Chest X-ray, PA view. Patient: 43 years old, sex M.
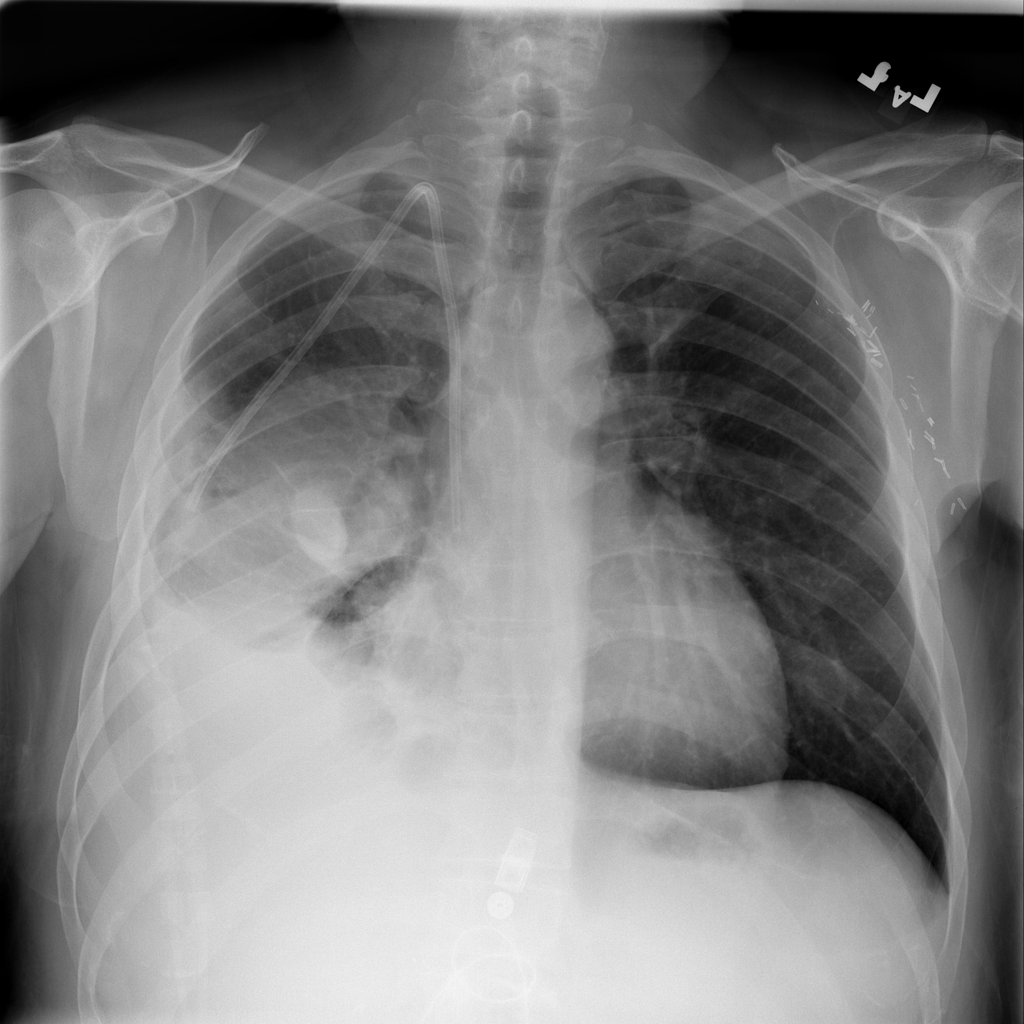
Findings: Consolidation, Mass, Pleural_Thickening